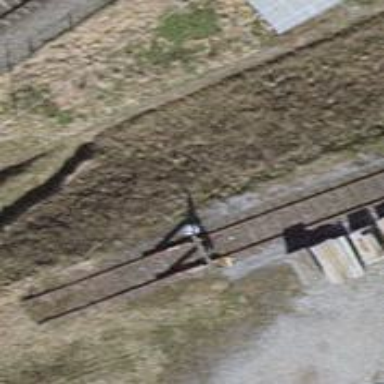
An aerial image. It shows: Railway buffer stop.